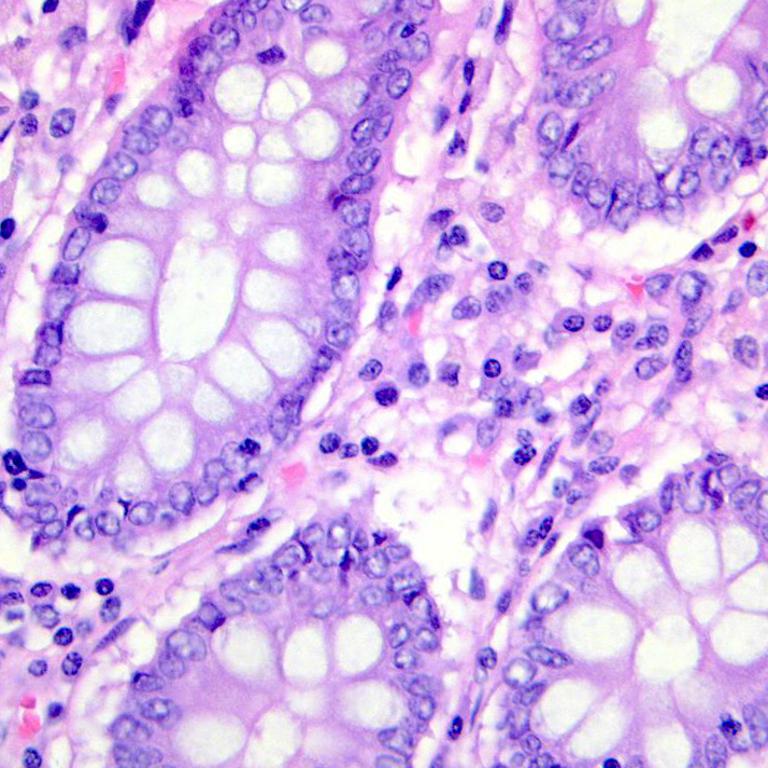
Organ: colon
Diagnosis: benign